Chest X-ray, AP view. Patient: 58 years old, sex M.
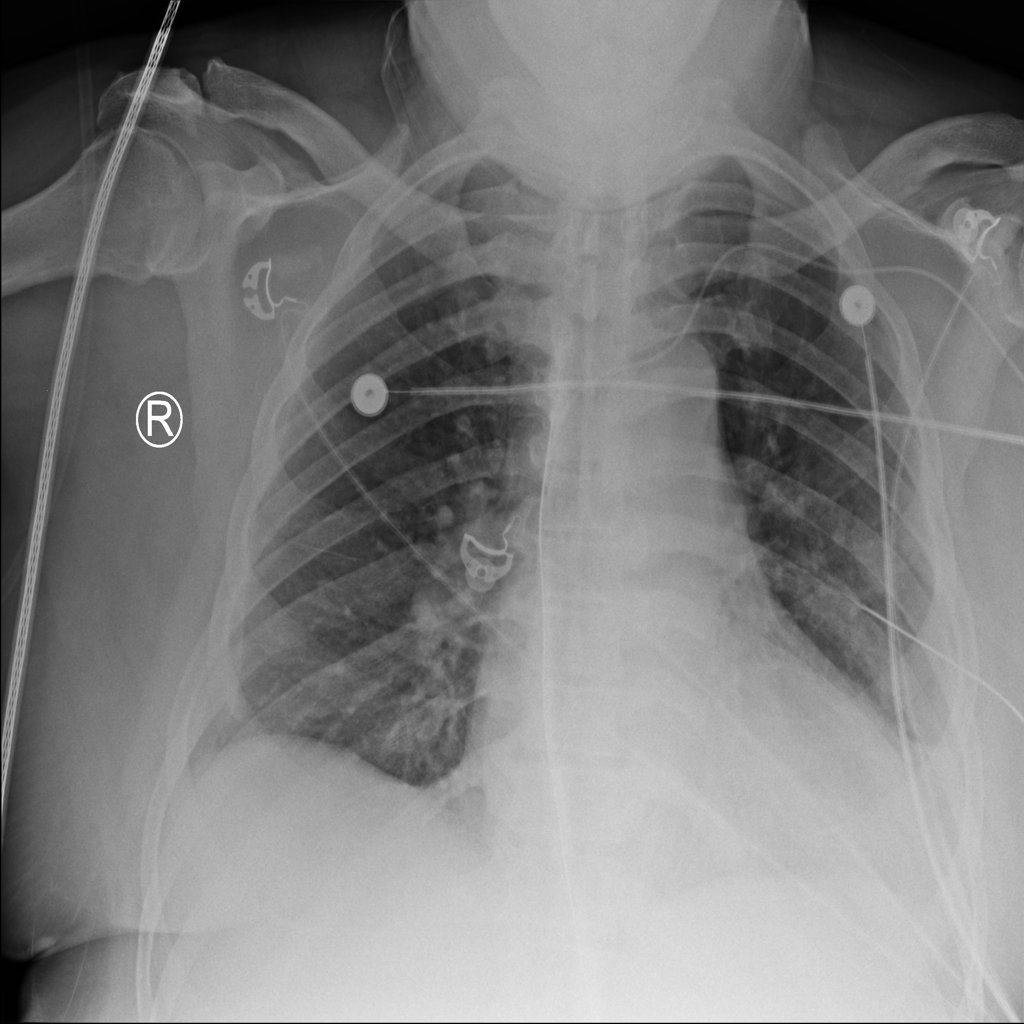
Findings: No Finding